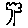
Label: tree